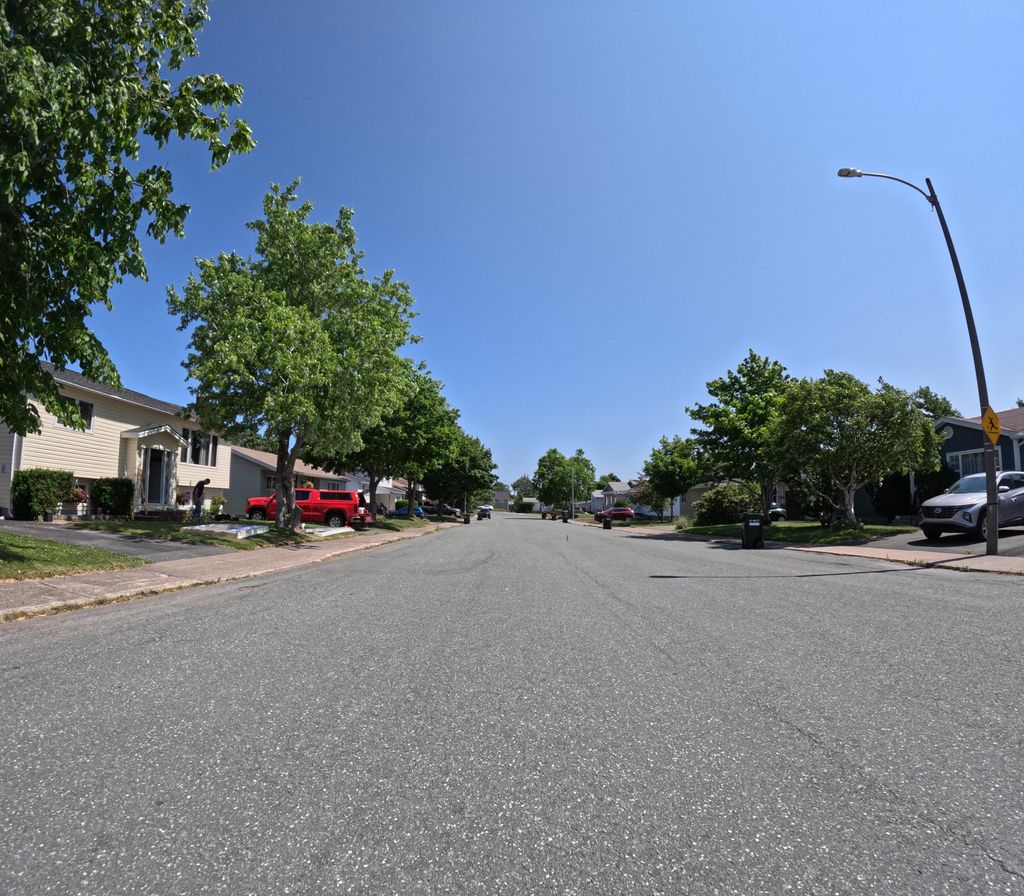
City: st_johns